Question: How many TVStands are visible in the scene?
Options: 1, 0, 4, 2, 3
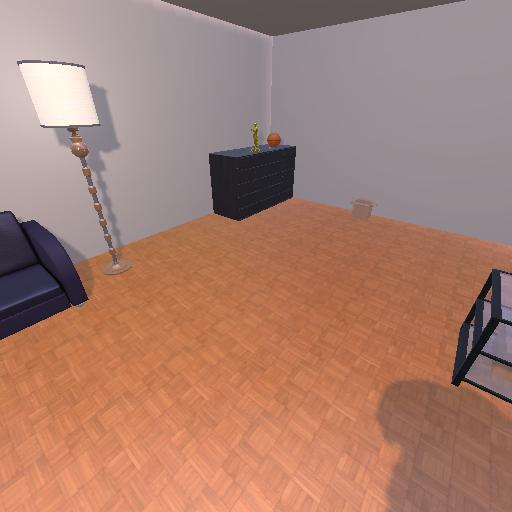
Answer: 1